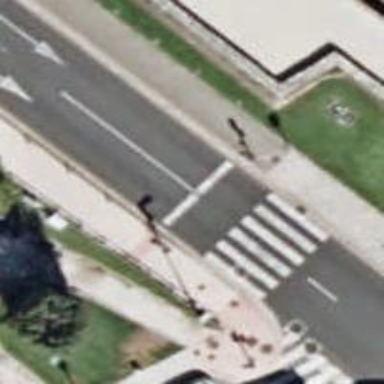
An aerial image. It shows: Road with traffic signals at the crossing.